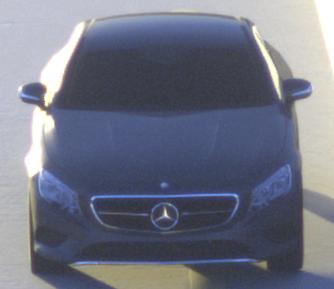
Make: Mercedes-Benz
Model: S 400 Coupé
Detailed model: S-Class (217) Coupé
Model produced from: 2015/10
Model produced until: 2017/09
Doors: 2
Color: gray
Road condition: dry road
Daytime: sunrise or sunset
Contrast: high contrast